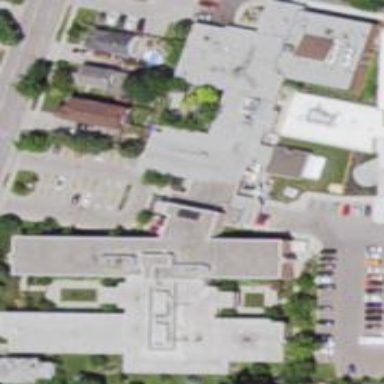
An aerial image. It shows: Nursing home building.